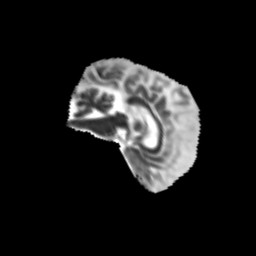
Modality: MD
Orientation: sagittal
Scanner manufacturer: siemens
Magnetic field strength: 3 T
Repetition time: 9.2 s
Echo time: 0.084 s